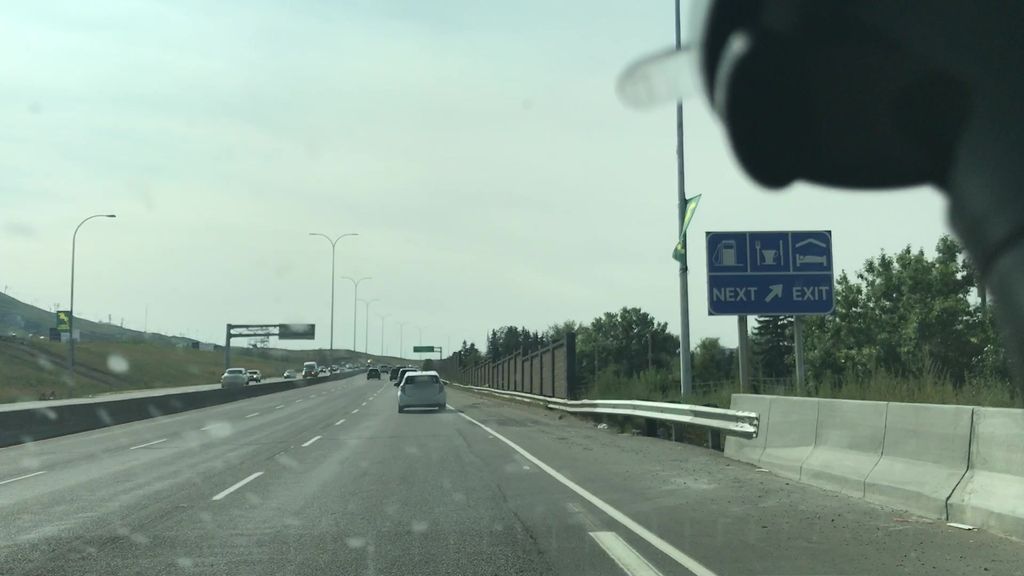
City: calgary